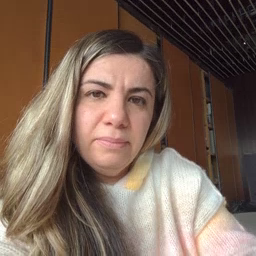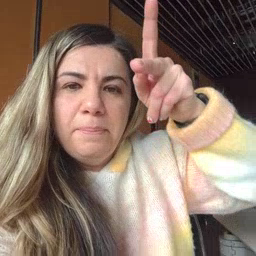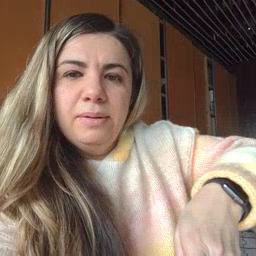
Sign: person